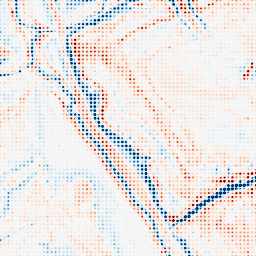
Category: edge_preserving
Decomposition family: bilateral
Decomposition parameters: d: 21
sigma_color: 150
sigma_space: 50
Upsampling method: sinc_hamming
Upsampling parameters: scale: 8
kernel_size: 4
Upsampling scale: 8